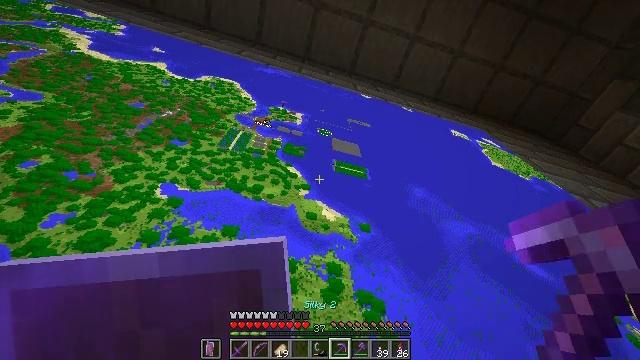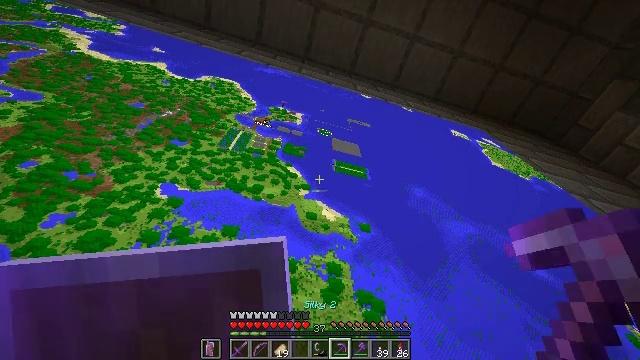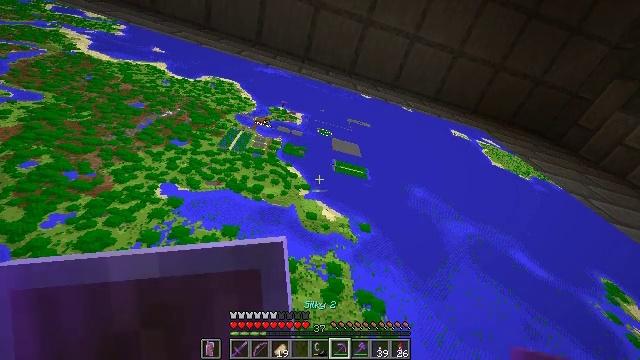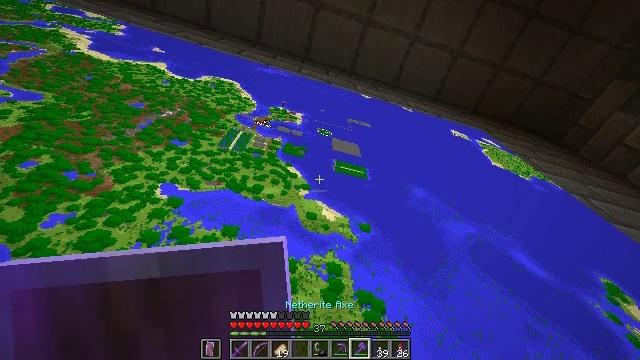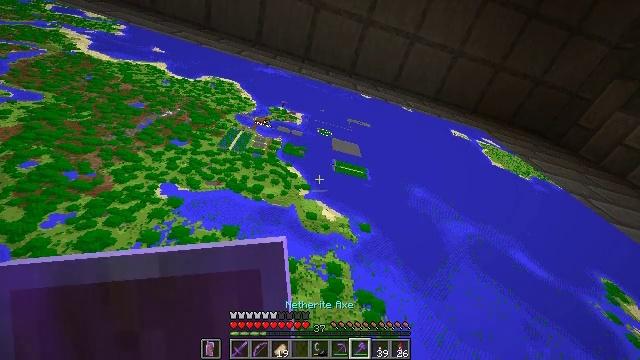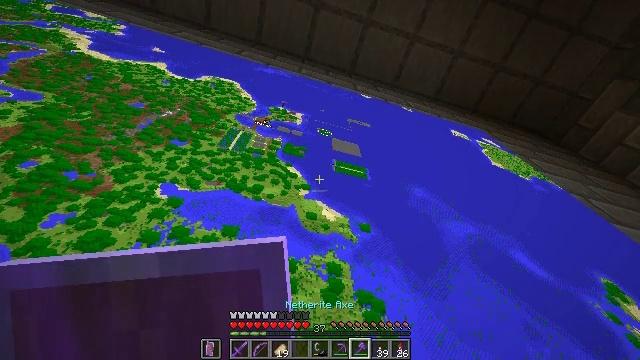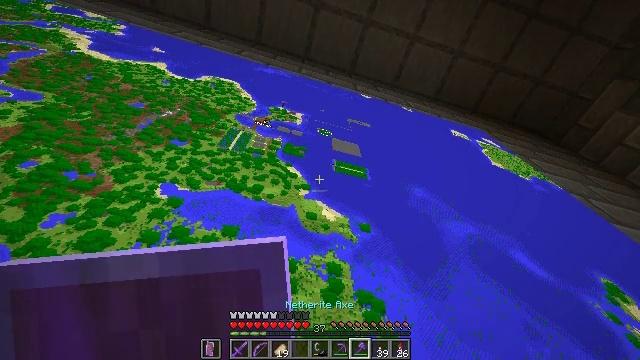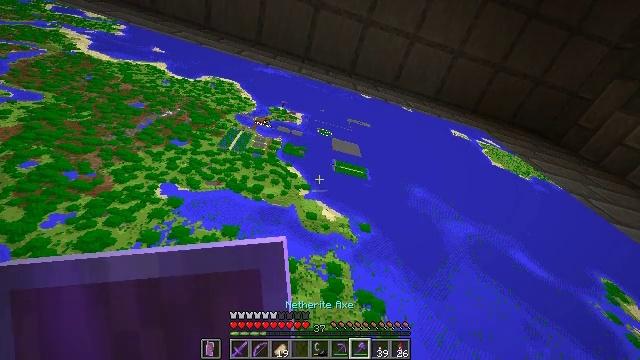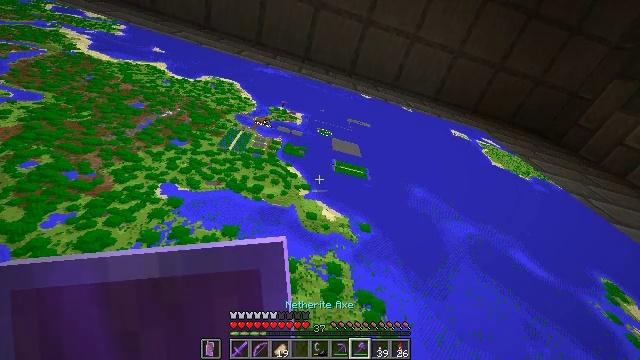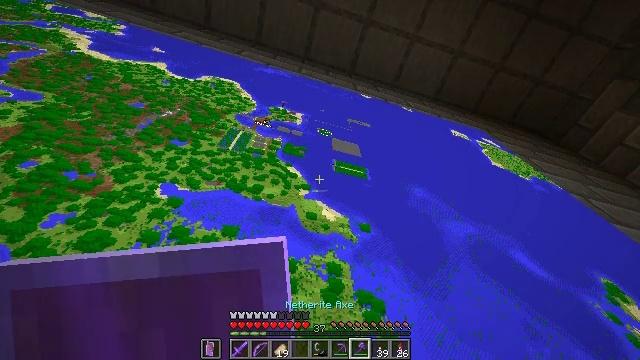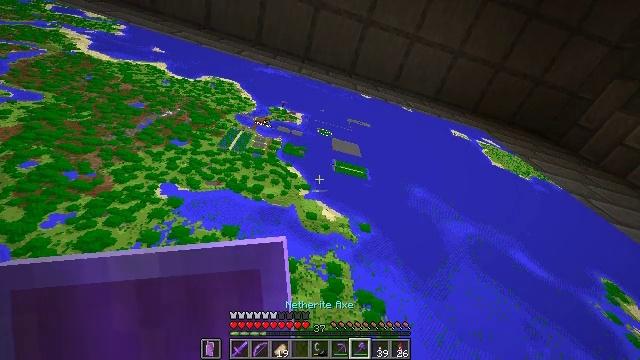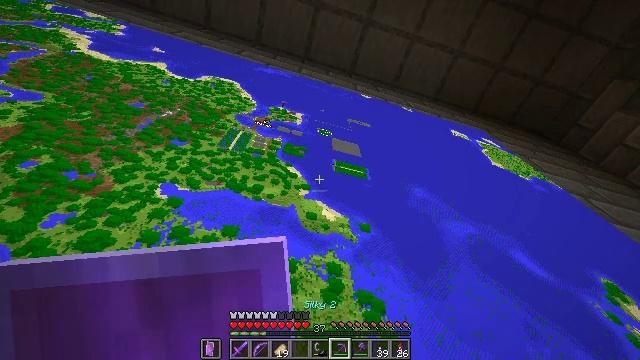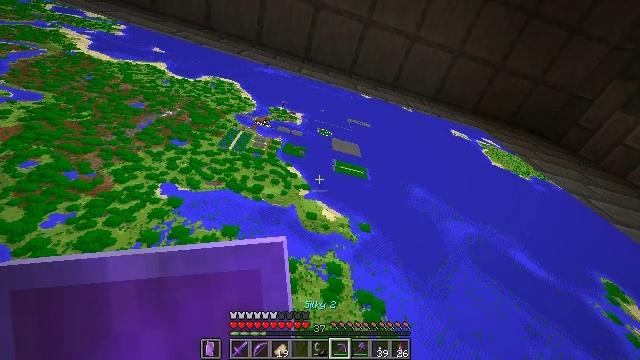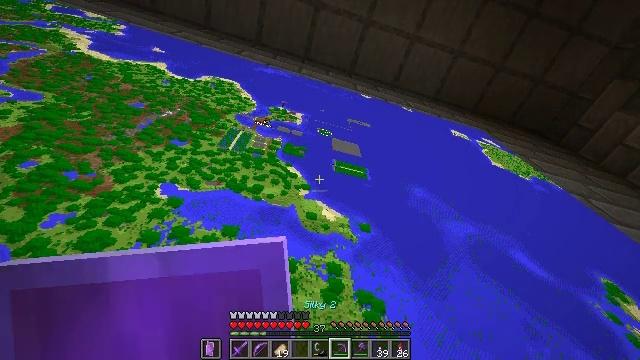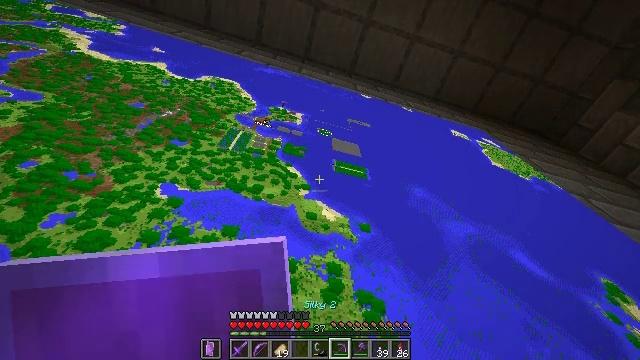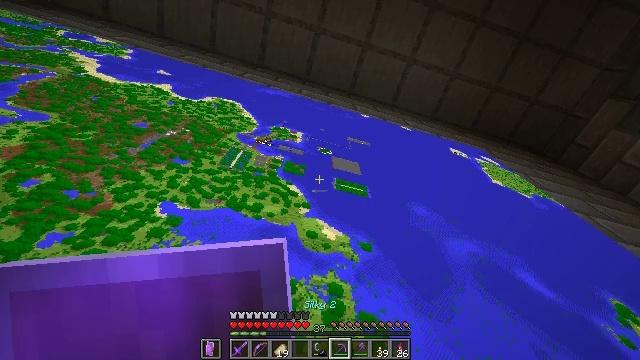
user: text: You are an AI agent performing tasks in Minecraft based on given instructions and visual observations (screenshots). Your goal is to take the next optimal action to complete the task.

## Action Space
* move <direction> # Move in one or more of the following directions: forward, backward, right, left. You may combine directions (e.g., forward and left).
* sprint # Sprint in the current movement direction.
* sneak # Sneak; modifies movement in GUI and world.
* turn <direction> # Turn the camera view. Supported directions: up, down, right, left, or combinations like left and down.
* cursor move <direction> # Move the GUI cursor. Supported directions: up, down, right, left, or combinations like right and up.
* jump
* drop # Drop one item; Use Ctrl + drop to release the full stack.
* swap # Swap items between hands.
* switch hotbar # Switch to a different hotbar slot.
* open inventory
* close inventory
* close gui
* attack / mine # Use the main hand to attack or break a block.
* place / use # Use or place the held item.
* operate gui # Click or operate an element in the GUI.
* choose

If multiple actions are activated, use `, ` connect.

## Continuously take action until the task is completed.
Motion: motion action
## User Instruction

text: Make a filled map at the crafting table.
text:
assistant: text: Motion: no_op
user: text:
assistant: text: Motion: no_op
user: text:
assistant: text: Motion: no_op
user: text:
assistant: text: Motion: no_op
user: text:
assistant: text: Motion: no_op
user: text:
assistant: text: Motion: no_op
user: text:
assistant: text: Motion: no_op
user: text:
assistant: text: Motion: no_op
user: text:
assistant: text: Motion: no_op
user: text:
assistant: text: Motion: no_op
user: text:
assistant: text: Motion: no_op
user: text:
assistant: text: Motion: no_op
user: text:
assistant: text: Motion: no_op
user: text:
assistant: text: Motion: no_op
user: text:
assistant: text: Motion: turn up
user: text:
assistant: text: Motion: turn up
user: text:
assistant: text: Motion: turn up
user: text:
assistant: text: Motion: no_op
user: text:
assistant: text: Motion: no_op
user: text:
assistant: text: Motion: no_op
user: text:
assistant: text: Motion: turn up
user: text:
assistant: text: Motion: no_op
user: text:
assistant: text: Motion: no_op
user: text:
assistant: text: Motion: no_op
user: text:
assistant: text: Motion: turn right
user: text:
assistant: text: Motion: no_op
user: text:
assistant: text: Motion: no_op
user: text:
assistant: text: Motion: no_op
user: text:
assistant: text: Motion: no_op
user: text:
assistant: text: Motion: no_op